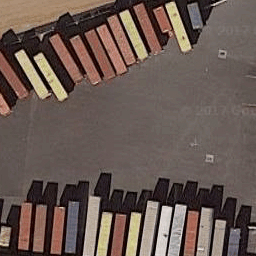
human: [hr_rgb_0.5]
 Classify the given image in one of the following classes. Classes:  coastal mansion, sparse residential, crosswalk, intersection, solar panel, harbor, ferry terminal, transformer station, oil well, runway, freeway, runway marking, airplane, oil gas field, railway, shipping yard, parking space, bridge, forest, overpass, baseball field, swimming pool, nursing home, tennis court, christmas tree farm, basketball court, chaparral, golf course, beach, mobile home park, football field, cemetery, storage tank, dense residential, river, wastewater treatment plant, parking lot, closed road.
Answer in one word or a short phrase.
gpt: shipping yard